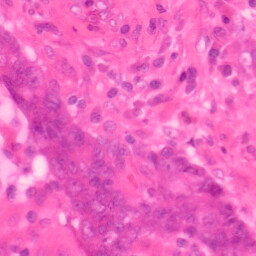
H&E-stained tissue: Colon